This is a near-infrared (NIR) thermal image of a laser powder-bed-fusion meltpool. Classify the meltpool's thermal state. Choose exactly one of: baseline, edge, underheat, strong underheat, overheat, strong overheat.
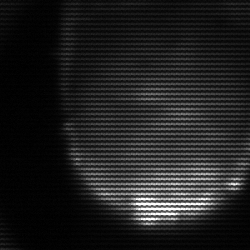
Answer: edge